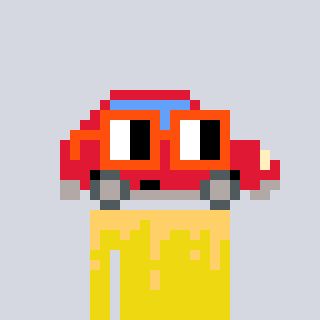
a pixel art character with square orange glasses, a car-shaped head and a yellow-colored body on a cool background